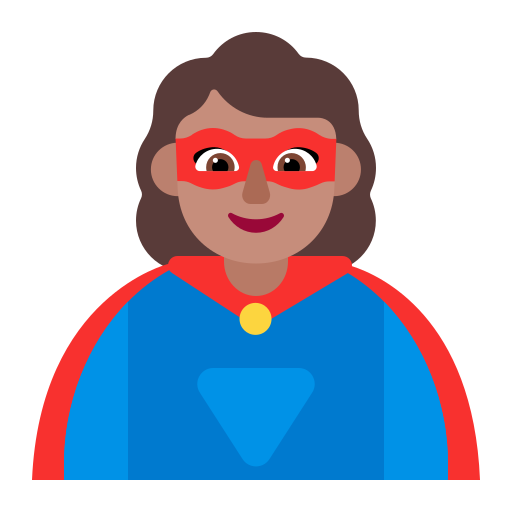
woman superhero flat